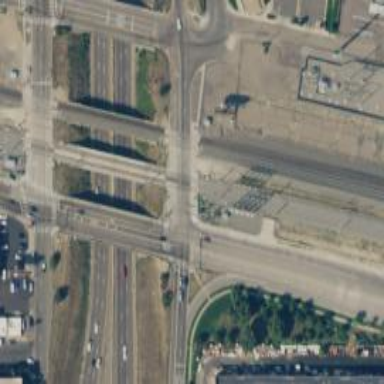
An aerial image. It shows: Secondary link road.